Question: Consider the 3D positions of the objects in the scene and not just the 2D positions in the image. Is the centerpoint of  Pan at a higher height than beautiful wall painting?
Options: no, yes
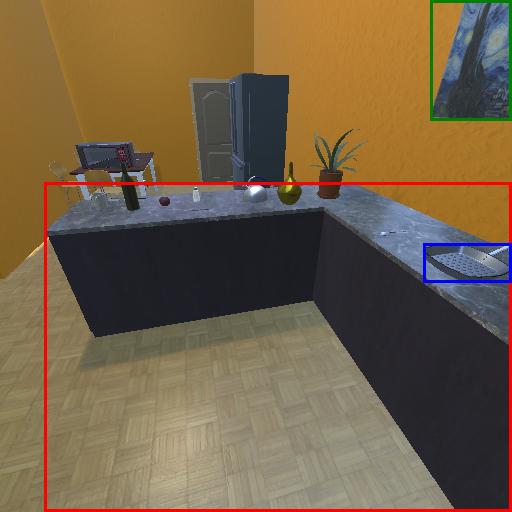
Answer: no